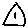
Label: triangle